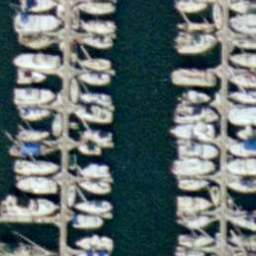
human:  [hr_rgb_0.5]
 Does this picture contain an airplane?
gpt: no

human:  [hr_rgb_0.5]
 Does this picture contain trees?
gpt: no

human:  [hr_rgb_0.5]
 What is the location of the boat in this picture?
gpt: everywhere